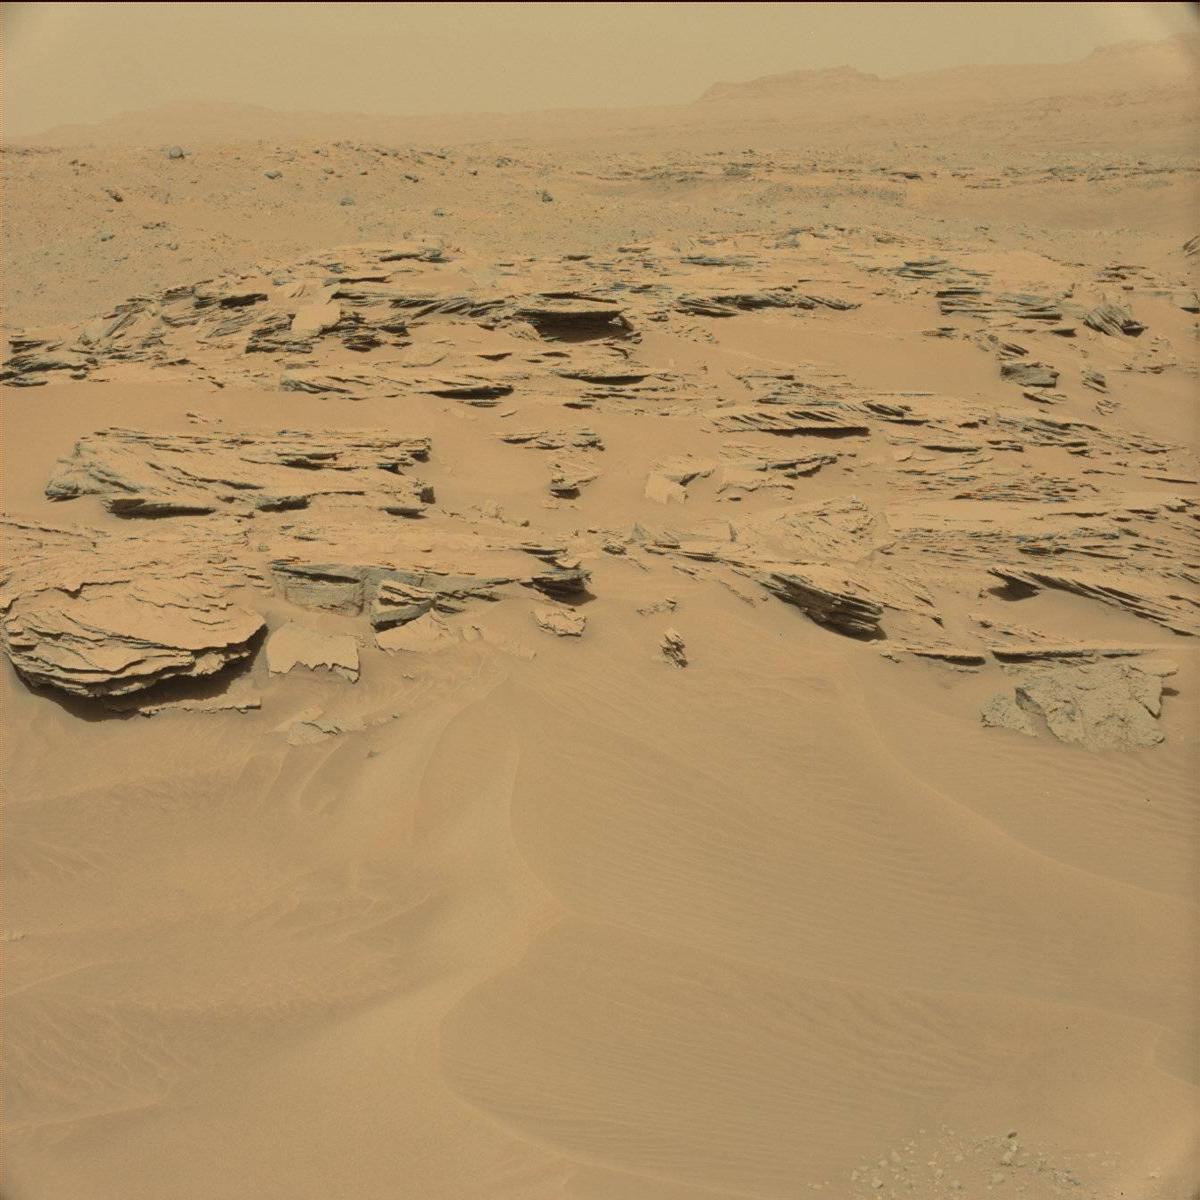
Terrain classes present: Bedrock, Ridge, Sand / Soil, Sky